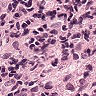
Metastatic tissue present: no